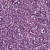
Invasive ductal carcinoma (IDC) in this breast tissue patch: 1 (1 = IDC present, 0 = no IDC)